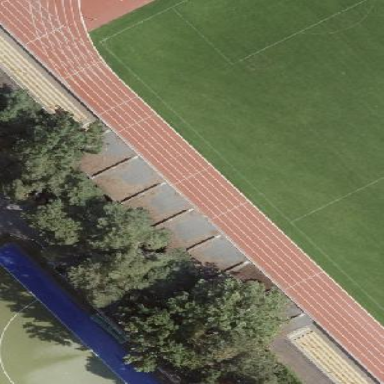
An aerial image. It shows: Bleachers on leisure land.